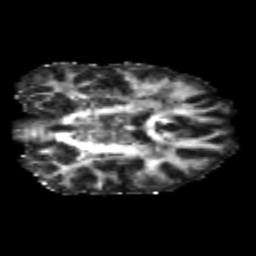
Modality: FA
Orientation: coronal
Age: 22
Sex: male
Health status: healthy
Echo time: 0.074 s